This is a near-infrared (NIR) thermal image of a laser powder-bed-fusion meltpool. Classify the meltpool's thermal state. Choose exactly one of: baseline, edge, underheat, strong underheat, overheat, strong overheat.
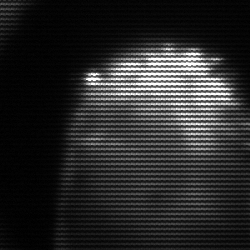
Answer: edge